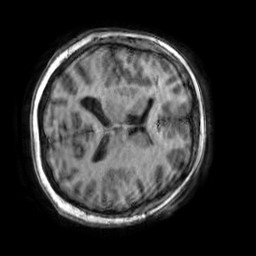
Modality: T1w
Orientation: axial
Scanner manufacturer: ge
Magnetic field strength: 3 T
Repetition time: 0.008772 s
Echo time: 0.003796 s